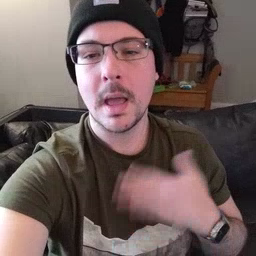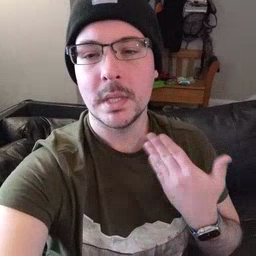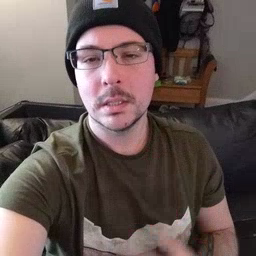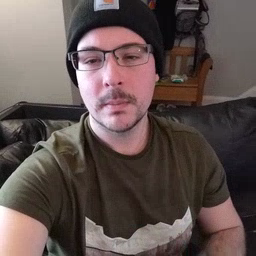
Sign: happy